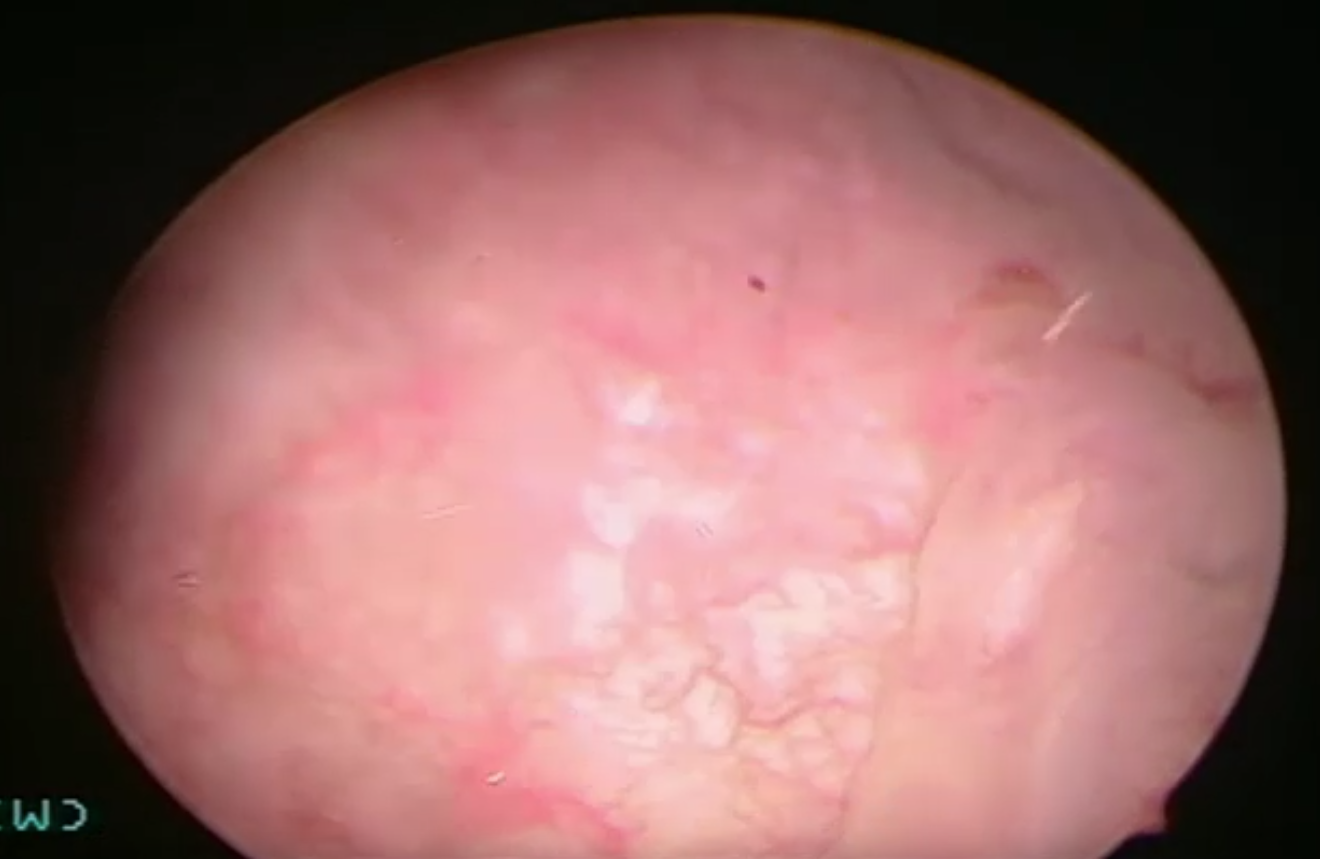
Modality: WLC
Class: Malignant
Subclass: CIS
Lesion: L3
Stage: Tis
Morphology: Non-papillary
Bladder cancer association: Yes